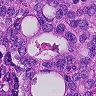
Metastatic tissue present: yes